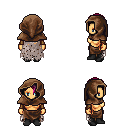
a pixel art fantasy rpg character, female body template, human, tanned skin, gray tattered cape, robe skirt, pink bangs hairstyle, cloth hood, cloth bracers, black shoes, four views (front, back, left, right), 2x2 character sprite sheet, small pixel art, hard edges, no anti-aliasing